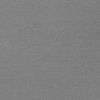
Label: dusty